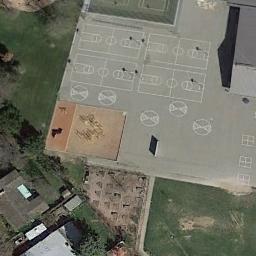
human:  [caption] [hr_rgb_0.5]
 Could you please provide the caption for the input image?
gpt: Four basketball courts on the vacant lot and some recreational facilities beside .

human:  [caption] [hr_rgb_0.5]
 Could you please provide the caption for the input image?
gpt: The basketball courts on the concrete floor are next to the lawn and some buildings .

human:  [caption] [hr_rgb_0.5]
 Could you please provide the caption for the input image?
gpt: There are four basketball courts on the open place next to some buildings and grass .

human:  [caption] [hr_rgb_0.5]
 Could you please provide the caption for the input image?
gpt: There are two identical basketball courts in the lower right corner .

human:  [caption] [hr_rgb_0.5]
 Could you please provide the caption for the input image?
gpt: The buildings are next to the basketball courts .